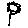
Label: flower